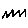
Label: zigzag